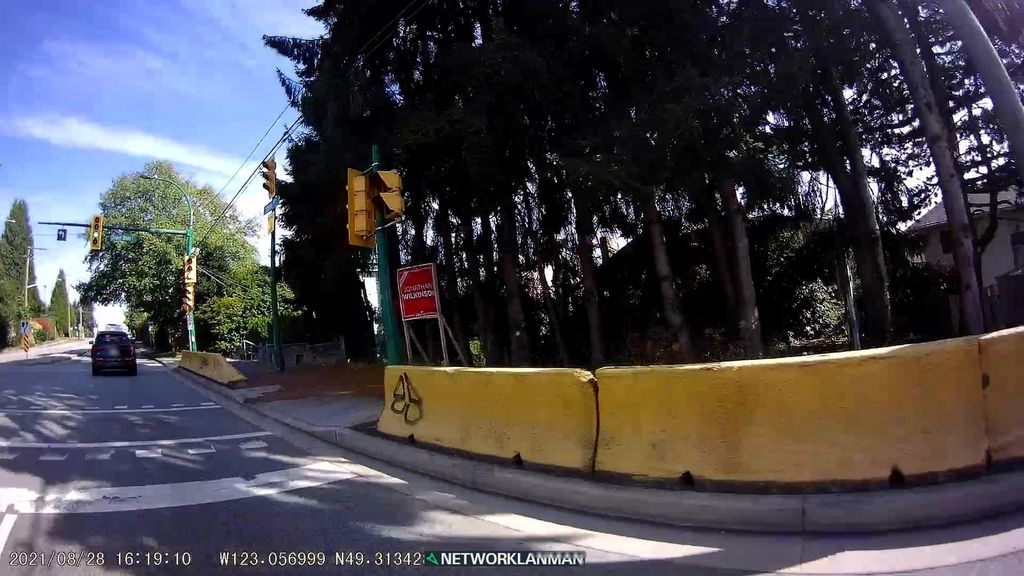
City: vancouver